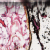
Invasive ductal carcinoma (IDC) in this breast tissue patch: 0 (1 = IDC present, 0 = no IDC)